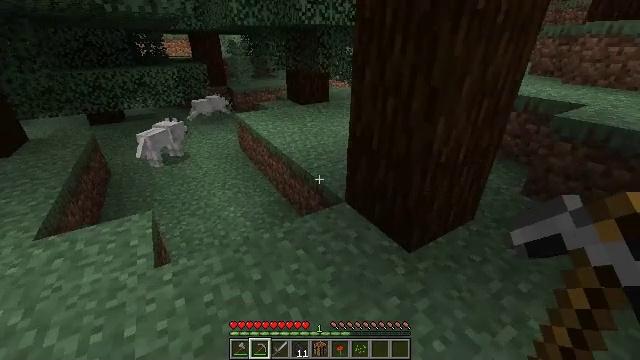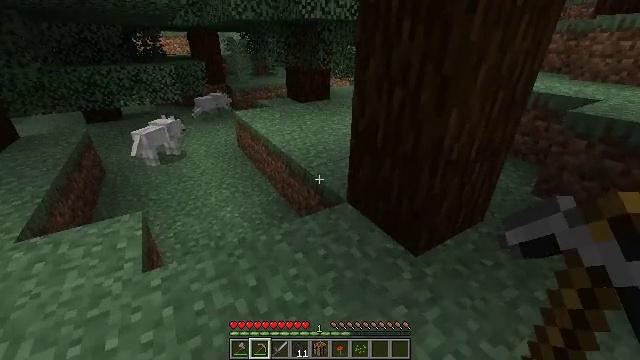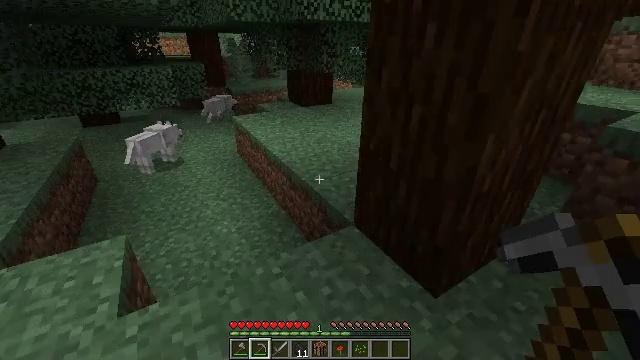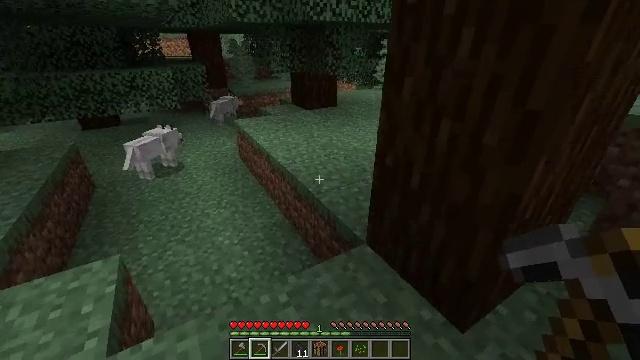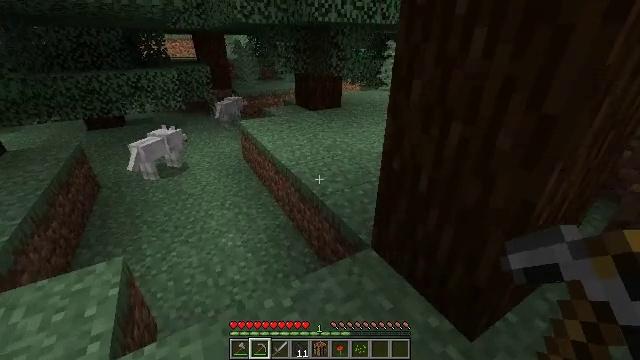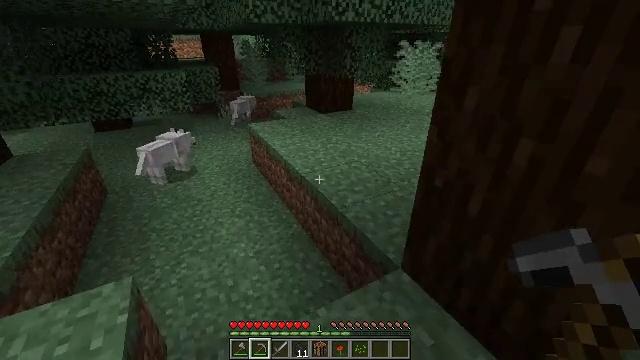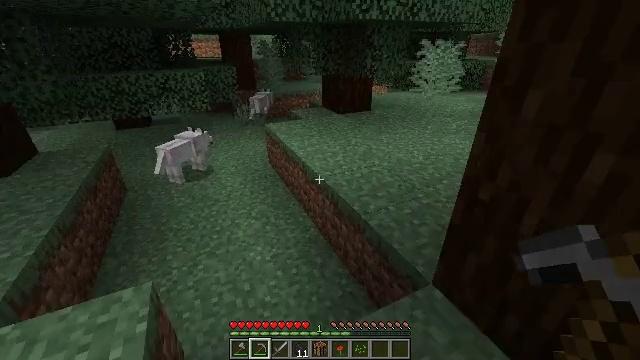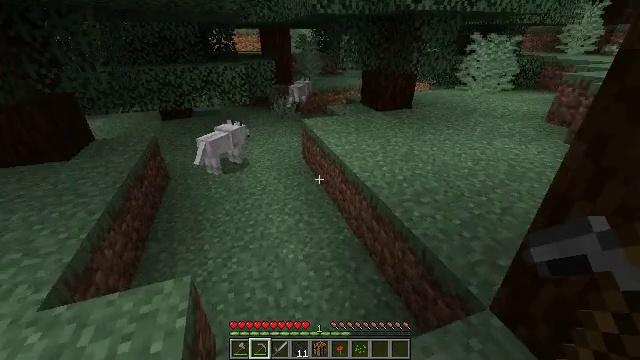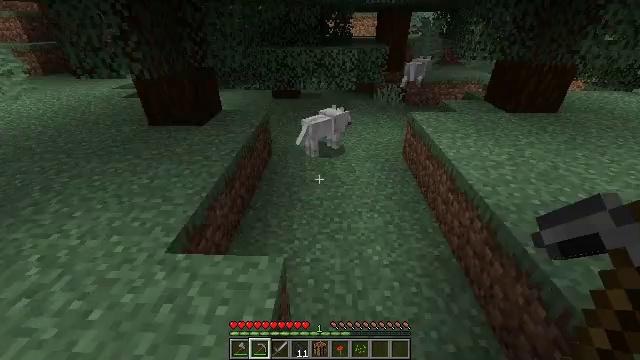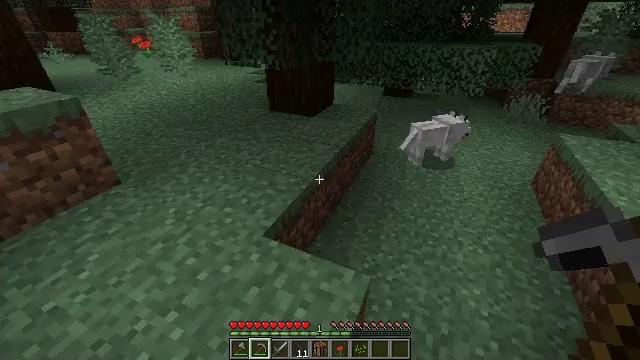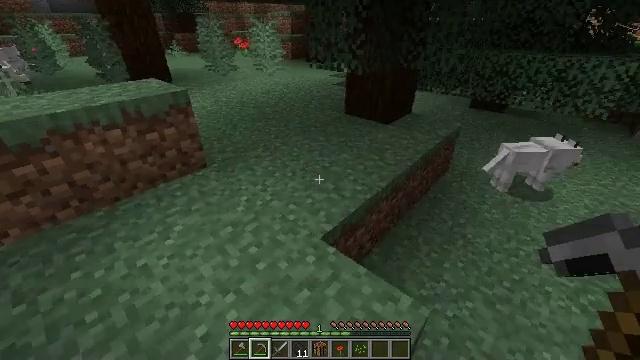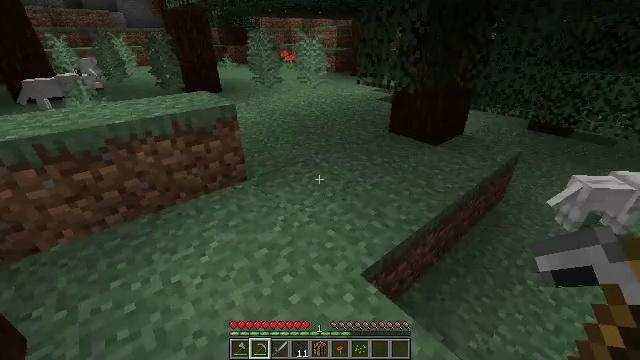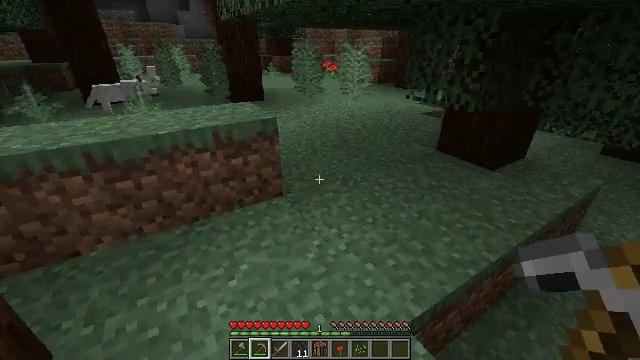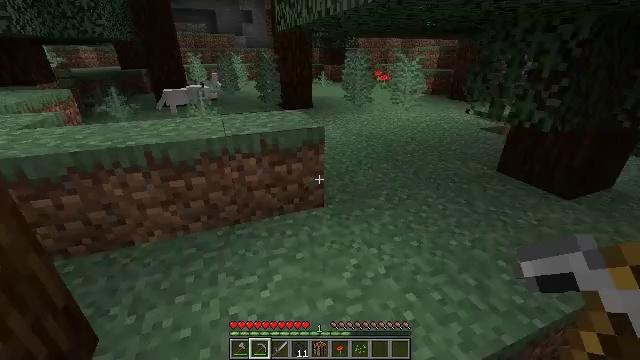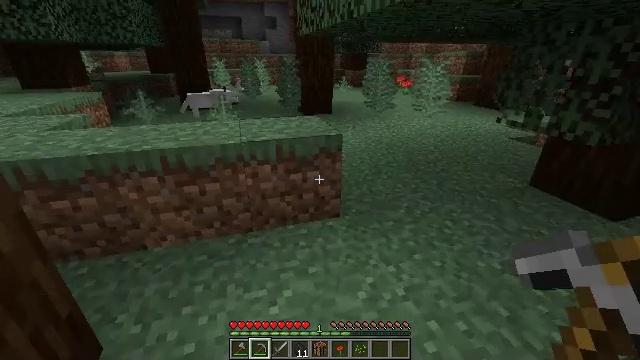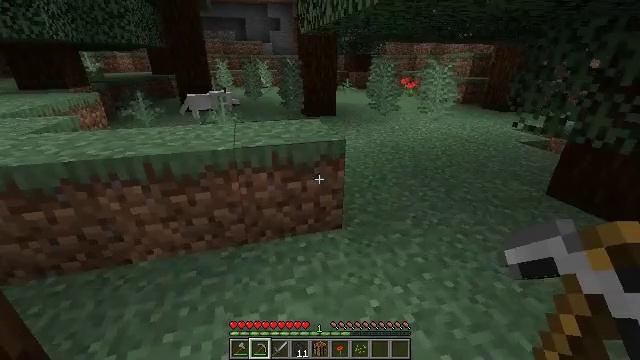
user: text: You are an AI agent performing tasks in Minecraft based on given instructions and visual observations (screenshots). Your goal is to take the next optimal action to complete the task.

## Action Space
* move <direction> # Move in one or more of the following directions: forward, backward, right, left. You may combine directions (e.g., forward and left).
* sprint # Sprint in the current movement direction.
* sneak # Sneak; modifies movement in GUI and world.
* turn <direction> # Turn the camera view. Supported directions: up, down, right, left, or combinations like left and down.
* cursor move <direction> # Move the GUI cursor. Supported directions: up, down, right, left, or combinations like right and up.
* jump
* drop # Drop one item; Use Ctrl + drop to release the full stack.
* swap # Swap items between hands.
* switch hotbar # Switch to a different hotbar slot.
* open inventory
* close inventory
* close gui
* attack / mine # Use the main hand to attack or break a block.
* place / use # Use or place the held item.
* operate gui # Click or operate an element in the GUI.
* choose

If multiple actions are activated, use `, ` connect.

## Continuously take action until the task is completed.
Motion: motion action
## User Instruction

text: Break the large fern to clear the space.
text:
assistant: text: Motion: move forward
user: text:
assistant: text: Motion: move forward
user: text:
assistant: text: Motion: move forward and move left
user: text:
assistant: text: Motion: move forward and move left
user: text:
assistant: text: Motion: move forward and move left, turn left
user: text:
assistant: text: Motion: move forward and move left, turn left
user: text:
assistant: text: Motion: move forward and move left, turn left and down
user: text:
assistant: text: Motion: move forward and move left, turn left and down
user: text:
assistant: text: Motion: move forward and move left, turn left
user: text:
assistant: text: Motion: move forward and move left, turn left
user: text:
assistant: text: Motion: move forward and move left, turn left and up
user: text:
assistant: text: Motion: move forward, turn left and up
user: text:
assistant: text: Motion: move forward, turn left and up
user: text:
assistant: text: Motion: move forward, turn left
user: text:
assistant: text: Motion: move forward
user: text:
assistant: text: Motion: move forward, turn left
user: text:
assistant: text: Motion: move forward, turn left
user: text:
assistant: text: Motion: move forward
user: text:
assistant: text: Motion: move forward
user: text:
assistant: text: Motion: move forward
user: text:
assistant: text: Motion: move forward and move right
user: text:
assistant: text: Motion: move forward and move right
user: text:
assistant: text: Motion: move forward and move right
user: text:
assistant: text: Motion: move forward and move right
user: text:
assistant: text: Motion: move forward and move right
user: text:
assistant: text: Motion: move forward and move right
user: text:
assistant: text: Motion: move forward
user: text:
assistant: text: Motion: move forward, turn up
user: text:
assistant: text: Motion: move forward, turn right and up
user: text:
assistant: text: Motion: move forward, turn right